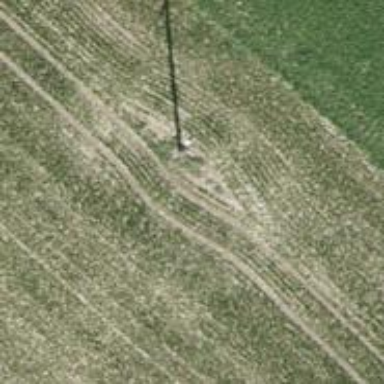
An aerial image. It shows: Power pole.